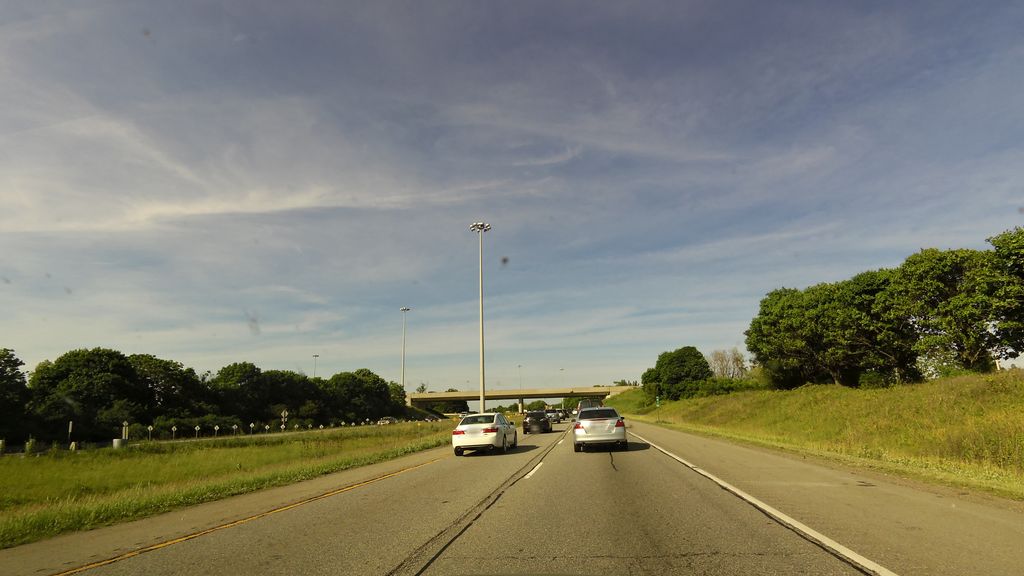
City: hamilton